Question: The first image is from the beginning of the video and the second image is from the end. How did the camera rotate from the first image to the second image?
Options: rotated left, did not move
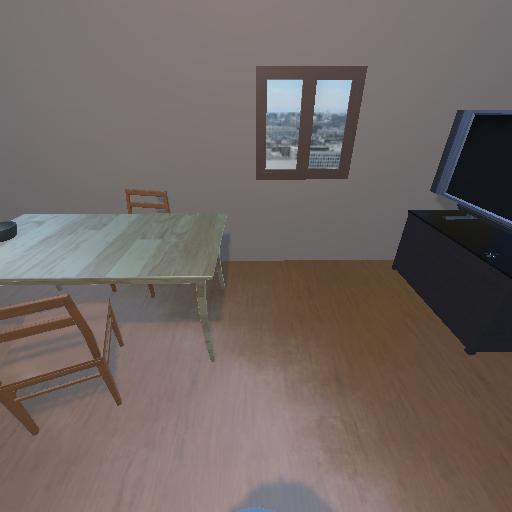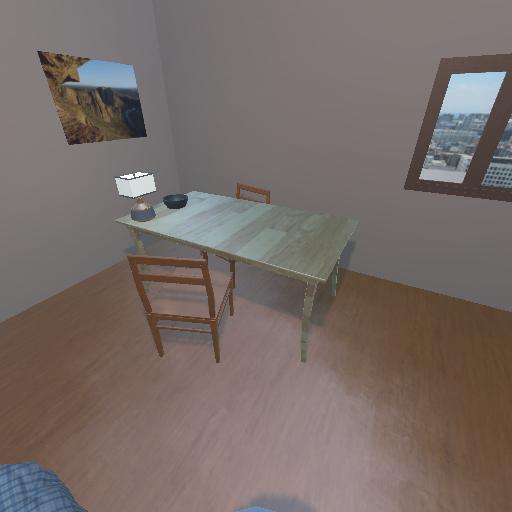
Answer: rotated left